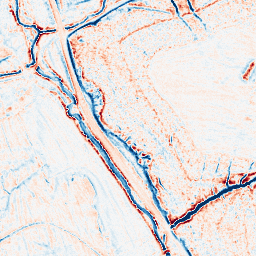
Category: edge_preserving
Decomposition family: anisotropic_diffusion
Decomposition parameters: iterations: 10
kappa: 30
gamma: 0.2
Upsampling method: sinc_blackman
Upsampling parameters: scale: 2
kernel_size: 8
Upsampling scale: 2